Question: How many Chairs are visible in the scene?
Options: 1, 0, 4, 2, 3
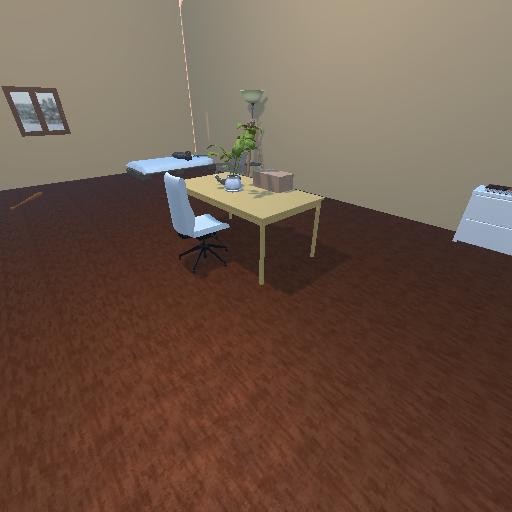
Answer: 1